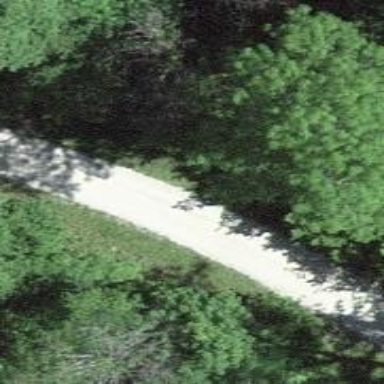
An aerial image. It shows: Service road with gravel surface.